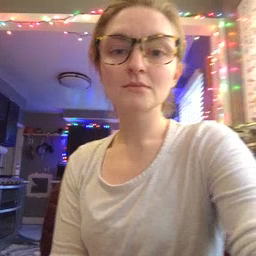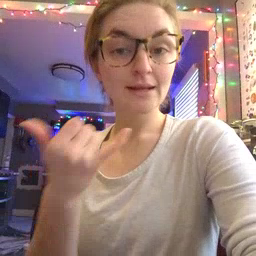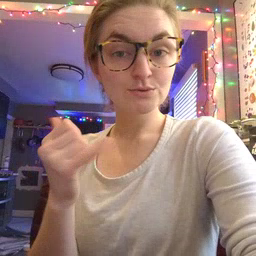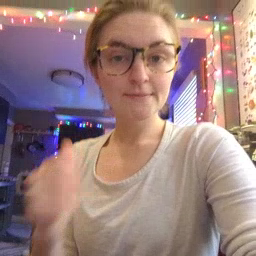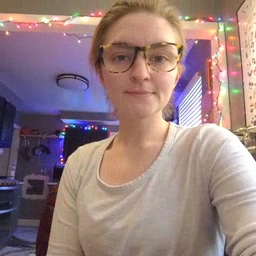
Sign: yellow